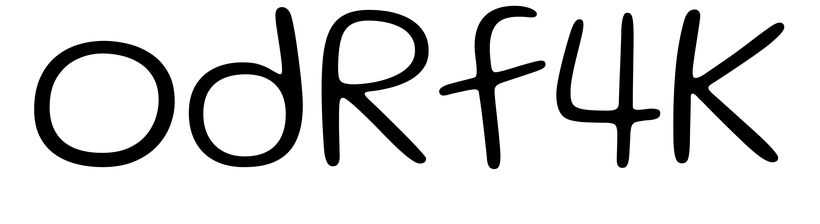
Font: Gluten_ExtraLight